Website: macys
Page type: billing-address
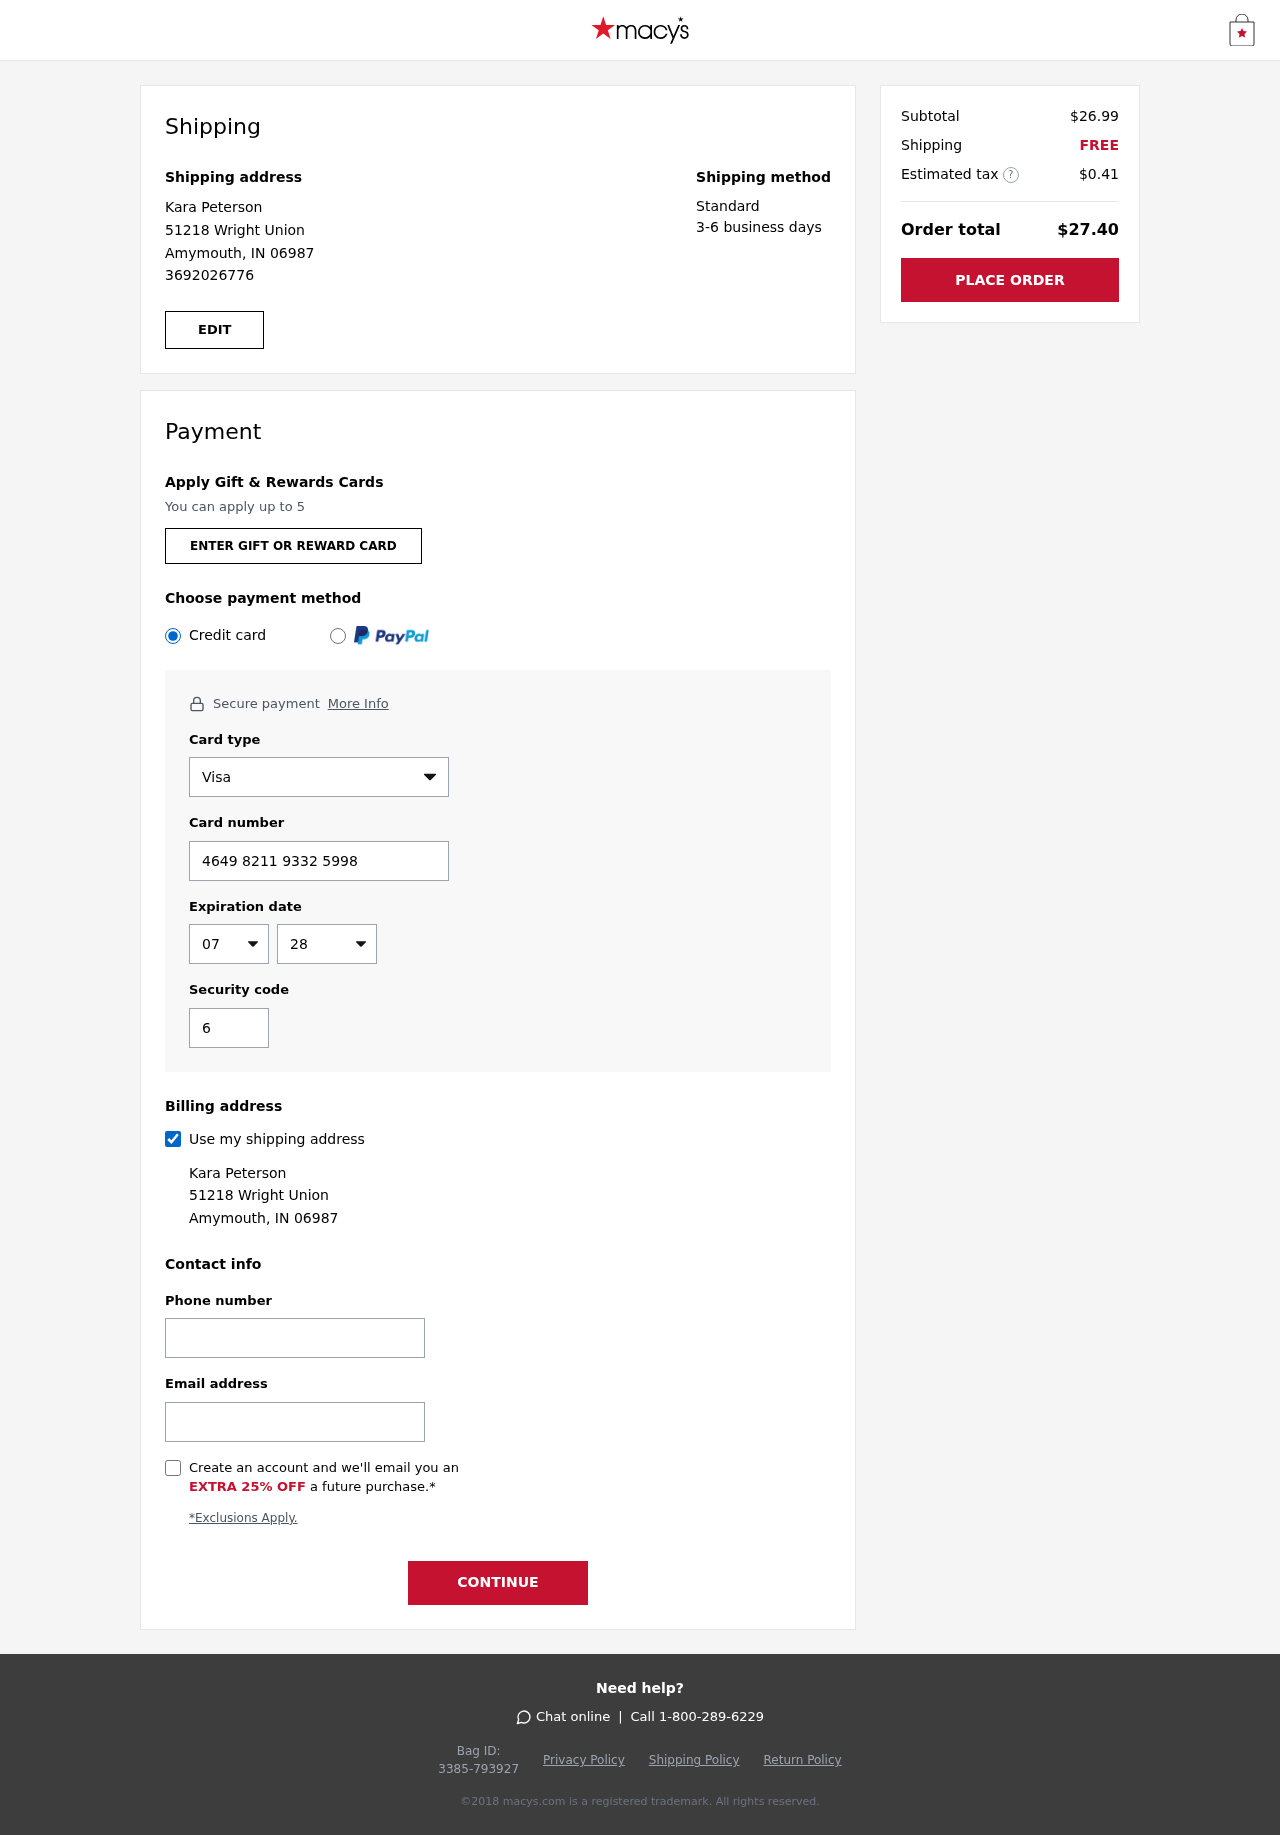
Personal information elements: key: PII_CARD_CVV
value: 614
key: PII_CARD_EXPIRY_MONTH
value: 07
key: PII_CARD_EXPIRY_YEAR
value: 28
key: PII_CARD_NUMBER
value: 4649 8211 9332 5998
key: PII_CARD_TYPE
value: Visa
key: PII_EMAIL
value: karapeterson@hotmail.com
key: PII_FULLNAME
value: Kara Peterson
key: PII_PHONE
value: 3692026776
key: PII_STREET
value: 51218 Wright Union
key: PII_CITY_STATE_ZIP
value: Amymouth, IN 06987
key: PII_FIRSTNAME
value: Kara
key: PII_LASTNAME
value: Peterson
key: PII_FULLNAME2
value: Kara Peterson
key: PII_FULLNAME3
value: Kara Peterson
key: PII_FIRSTNAME2
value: Kara
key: PII_FIRSTNAME3
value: Kara
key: PII_LASTNAME2
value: Peterson
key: PII_LASTNAME3
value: Peterson
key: PII_FIRSTNAME_DERIVED
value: Kara
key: PII_LASTNAME_DERIVED
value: Peterson
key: PII_FULLNAME_DERIVED
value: Kara Peterson
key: PII_NAME_FULL_DERIVED
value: Kara Peterson
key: PII_STREET2
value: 51218 Wright Union
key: PII_PHONE2
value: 3692026776
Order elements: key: ORDER_SUBTOTAL
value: $26.99
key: ORDER_SHIPPING_COST
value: FREE
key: ORDER_TAX
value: $0.41
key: ORDER_TOTAL
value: $27.40